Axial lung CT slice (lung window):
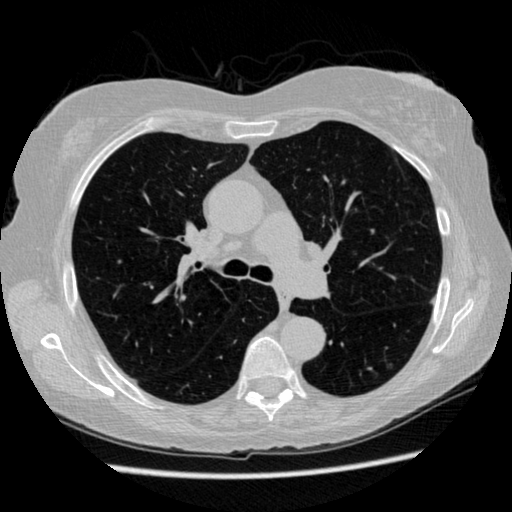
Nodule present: no